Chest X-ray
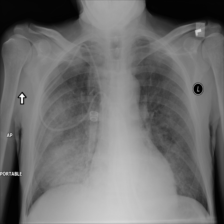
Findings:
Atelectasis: negative
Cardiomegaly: negative
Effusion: negative
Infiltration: negative
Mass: negative
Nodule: negative
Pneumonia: negative
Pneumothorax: negative
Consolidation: negative
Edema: negative
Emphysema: negative
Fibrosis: negative
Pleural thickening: negative
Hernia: negative